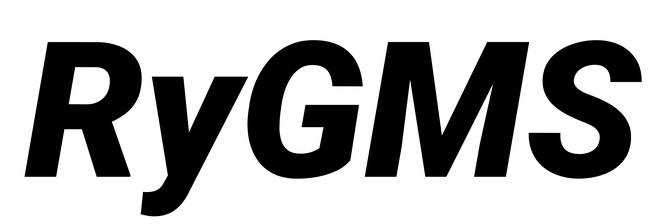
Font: Roboto-Italic_Black_Italic